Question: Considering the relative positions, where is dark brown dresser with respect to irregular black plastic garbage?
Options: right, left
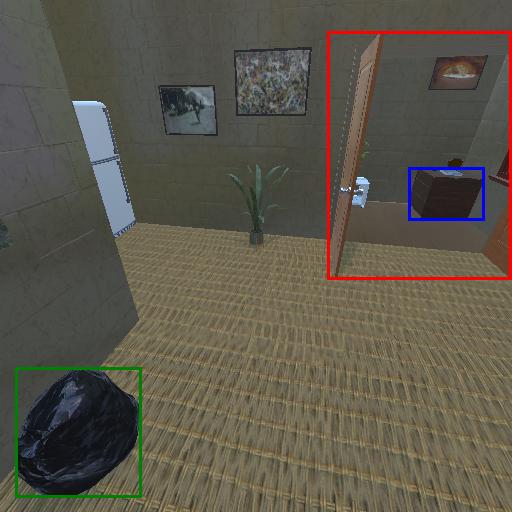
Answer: right